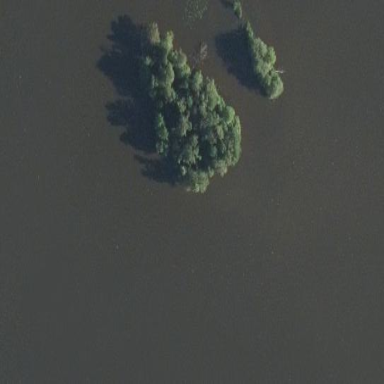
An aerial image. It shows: Islet.